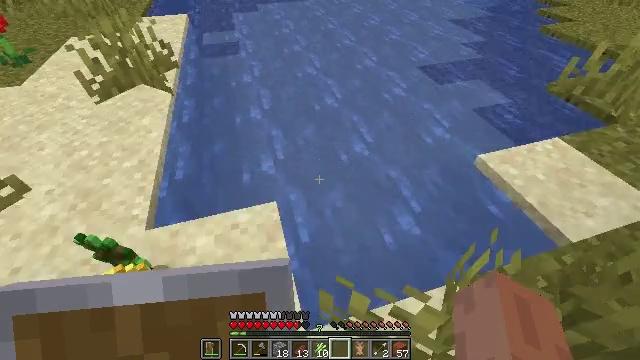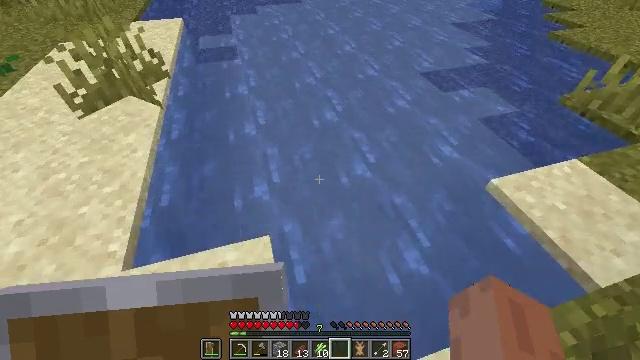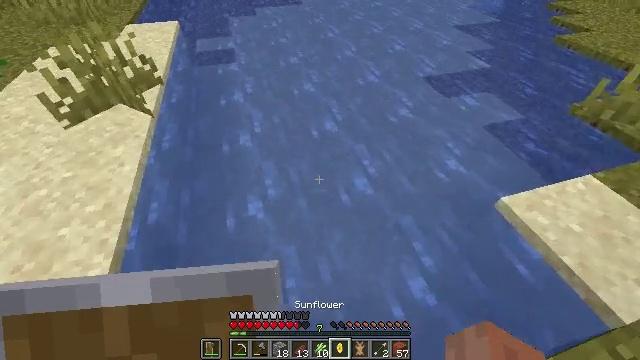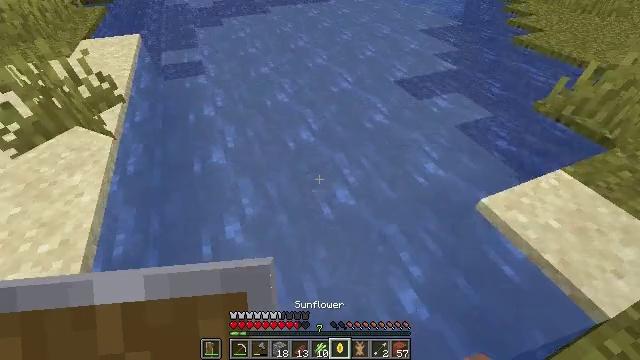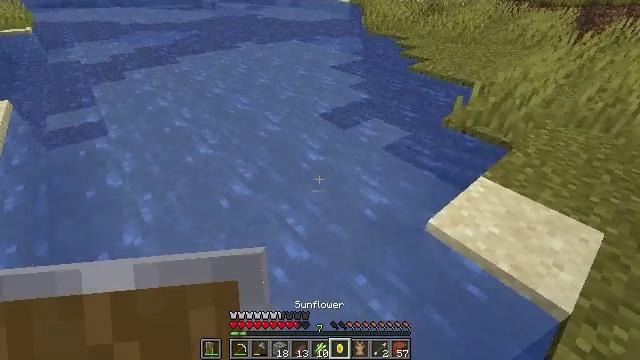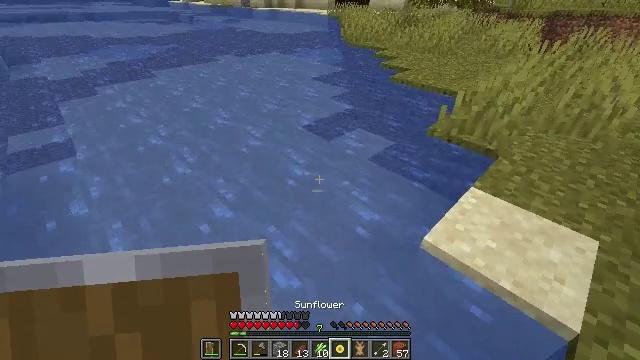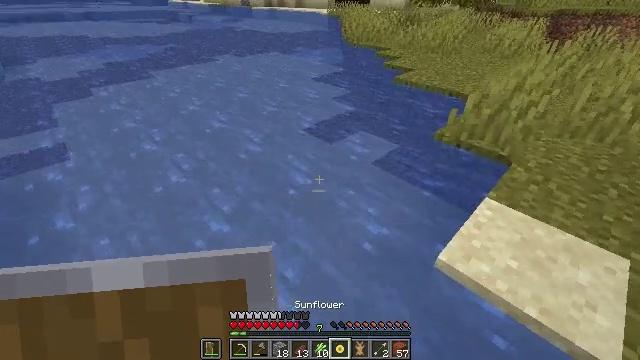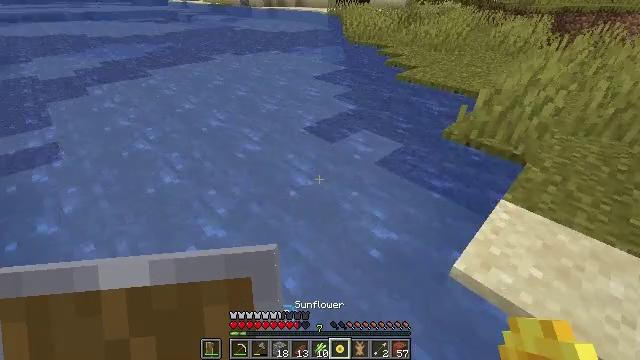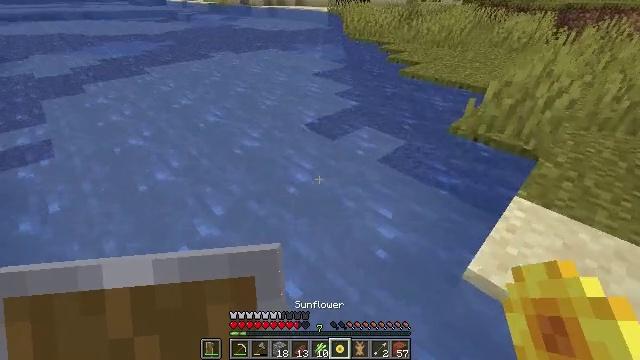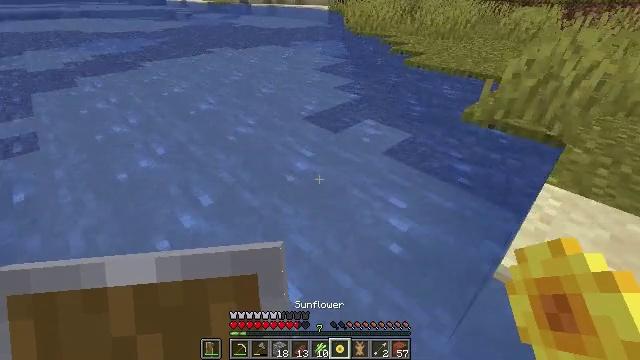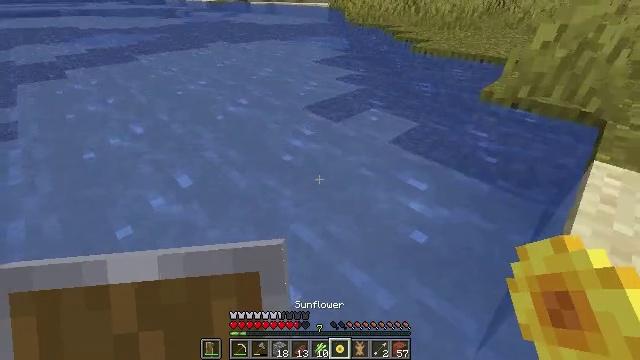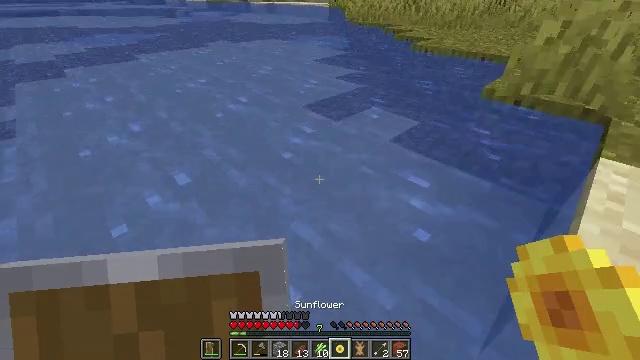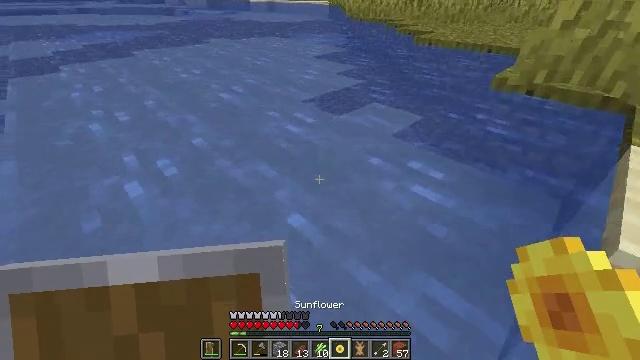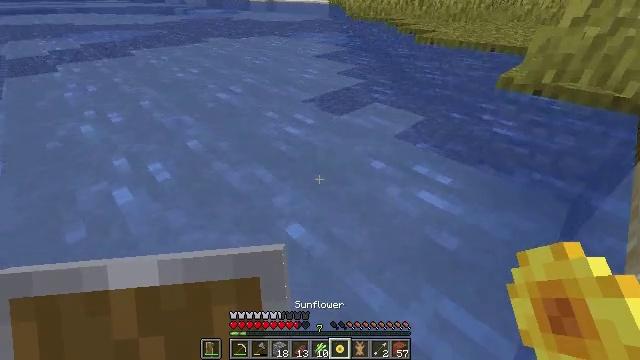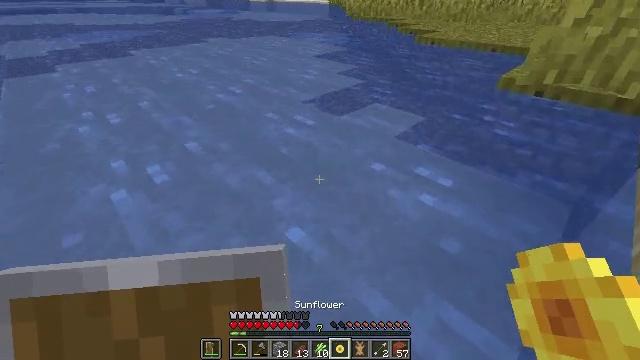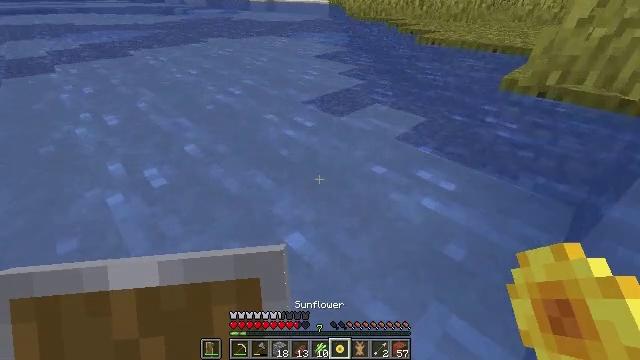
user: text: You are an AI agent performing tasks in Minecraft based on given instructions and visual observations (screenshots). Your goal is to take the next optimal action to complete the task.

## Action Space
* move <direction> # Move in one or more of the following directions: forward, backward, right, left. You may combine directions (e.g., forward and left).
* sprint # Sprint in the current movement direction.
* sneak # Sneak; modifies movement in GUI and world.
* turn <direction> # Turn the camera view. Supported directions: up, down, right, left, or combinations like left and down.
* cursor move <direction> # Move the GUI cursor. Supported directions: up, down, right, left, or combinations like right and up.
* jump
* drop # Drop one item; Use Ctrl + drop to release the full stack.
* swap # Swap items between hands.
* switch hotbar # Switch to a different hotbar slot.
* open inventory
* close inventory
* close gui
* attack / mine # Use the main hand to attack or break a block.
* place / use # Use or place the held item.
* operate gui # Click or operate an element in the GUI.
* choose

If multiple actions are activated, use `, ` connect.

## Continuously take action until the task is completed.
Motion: motion action
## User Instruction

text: Remove a sunflower from the inventory.
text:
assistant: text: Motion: move forward
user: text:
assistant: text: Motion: move forward
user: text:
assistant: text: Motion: move forward, turn right and up
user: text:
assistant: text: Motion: move forward, turn right and up
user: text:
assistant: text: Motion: move forward, turn right and up
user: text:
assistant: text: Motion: move forward
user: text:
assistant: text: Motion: move forward
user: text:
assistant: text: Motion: move forward
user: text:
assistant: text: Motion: no_op
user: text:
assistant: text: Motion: no_op
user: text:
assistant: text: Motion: no_op
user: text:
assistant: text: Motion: no_op
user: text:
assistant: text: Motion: no_op
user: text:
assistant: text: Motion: no_op
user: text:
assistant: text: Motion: no_op
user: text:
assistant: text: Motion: no_op
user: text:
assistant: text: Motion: turn left
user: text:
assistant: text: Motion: turn left
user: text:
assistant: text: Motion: turn left
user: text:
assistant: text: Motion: turn left
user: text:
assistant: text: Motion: turn left
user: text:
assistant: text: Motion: no_op
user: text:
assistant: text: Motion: no_op
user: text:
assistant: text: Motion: move forward
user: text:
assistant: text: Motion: move forward, turn left
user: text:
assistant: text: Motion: move forward, turn left and up
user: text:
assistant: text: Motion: move forward, turn left and up
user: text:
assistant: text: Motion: move forward, turn left and up
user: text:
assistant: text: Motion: move forward, turn left and up, jump
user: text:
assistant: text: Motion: move forward, jump